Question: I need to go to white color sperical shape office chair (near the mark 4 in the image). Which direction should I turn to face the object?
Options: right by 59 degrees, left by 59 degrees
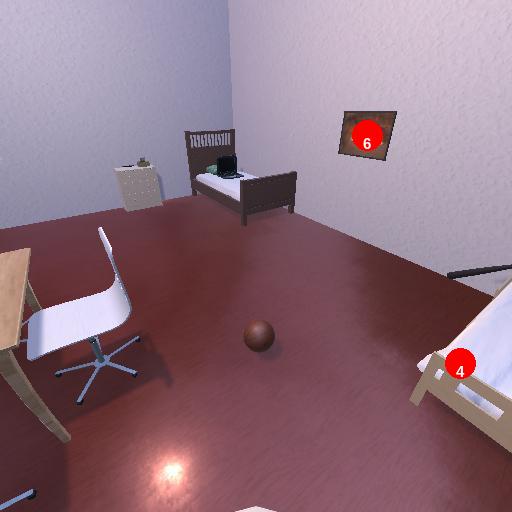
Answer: right by 59 degrees